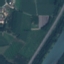
Land use / land cover: Highway